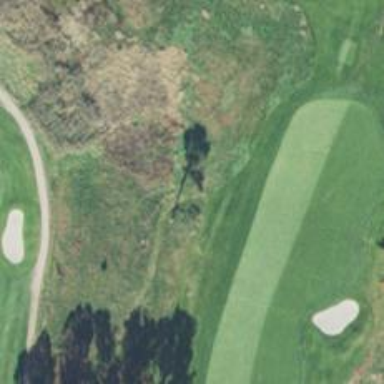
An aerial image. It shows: Path for both roads and golfers.